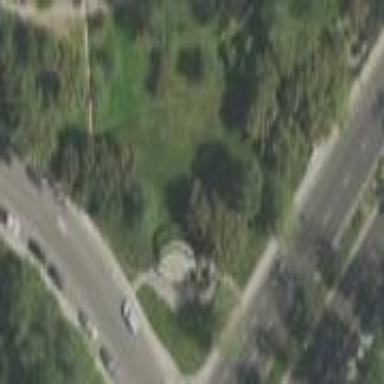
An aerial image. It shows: Park.